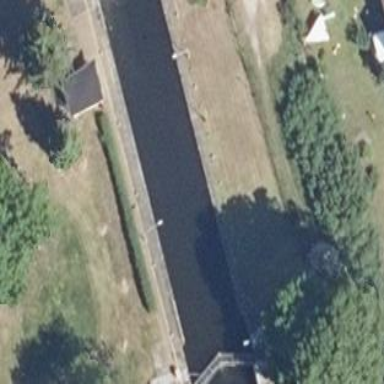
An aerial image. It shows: Lock on body of water.